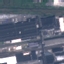
Land use / land cover: Industrial